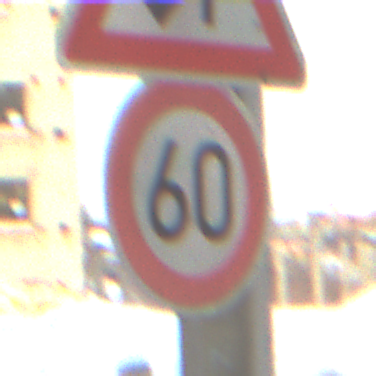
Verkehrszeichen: Geschwindigkeit60
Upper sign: Gegenverkehr
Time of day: MorningAfternoon
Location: Roofed (Suburban)
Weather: PartlyCloudy
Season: Winter
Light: Natural